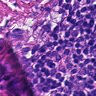
Metastatic tissue present: yes